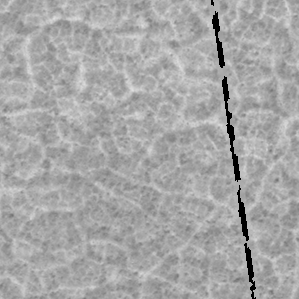
Label: frost